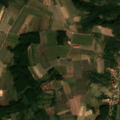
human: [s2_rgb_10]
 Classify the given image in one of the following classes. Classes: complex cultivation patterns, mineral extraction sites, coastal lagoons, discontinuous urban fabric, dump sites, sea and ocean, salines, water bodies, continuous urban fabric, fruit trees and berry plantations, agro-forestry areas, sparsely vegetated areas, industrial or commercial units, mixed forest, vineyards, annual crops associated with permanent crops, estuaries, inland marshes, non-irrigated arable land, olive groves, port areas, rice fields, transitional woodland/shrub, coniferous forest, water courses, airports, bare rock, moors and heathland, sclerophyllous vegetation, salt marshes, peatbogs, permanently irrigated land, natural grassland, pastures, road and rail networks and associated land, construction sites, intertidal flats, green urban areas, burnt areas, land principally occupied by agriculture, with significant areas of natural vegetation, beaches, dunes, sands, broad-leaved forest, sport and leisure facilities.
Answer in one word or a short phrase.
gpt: discontinuous urban fabric, complex cultivation patterns, land principally occupied by agriculture, with significant areas of natural vegetation, broad-leaved forest